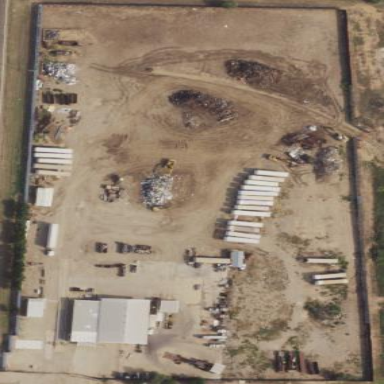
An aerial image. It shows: Recycling centre providing amenities for recycling.